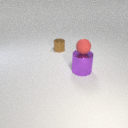
large purple metal cylinder below small red rubber sphere